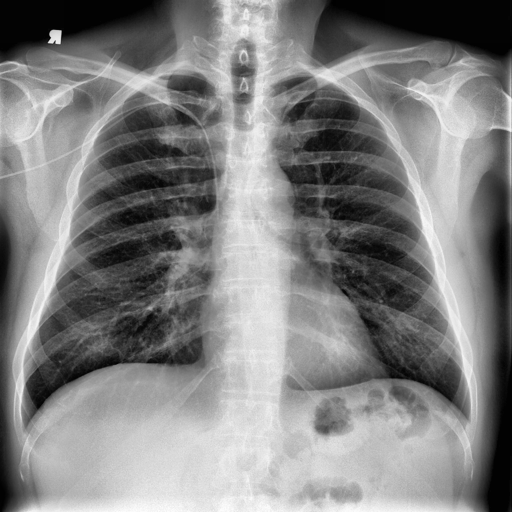
Finding: NORMAL